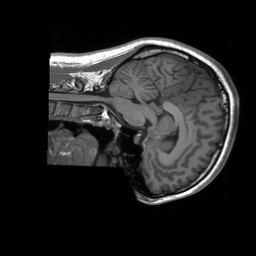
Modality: T1w
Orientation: sagittal
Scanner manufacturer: siemens
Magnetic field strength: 3 T
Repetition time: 2.3 s
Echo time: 0.00207 s